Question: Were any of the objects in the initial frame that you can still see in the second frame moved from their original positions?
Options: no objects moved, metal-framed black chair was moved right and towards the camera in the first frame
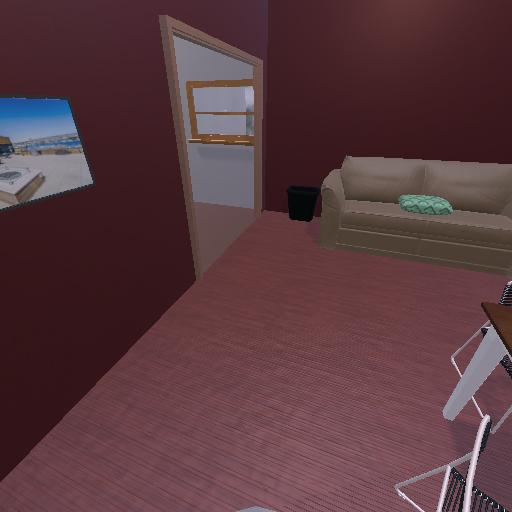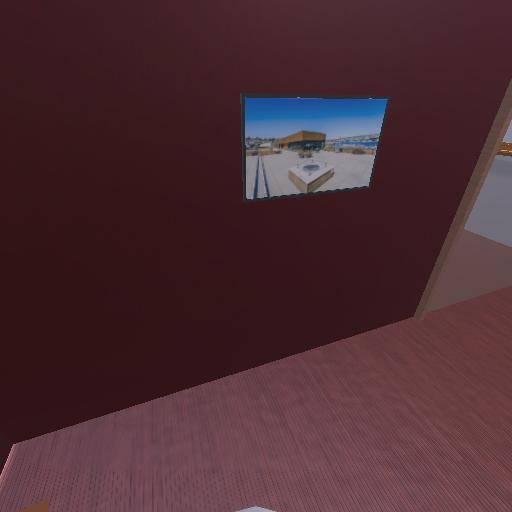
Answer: no objects moved